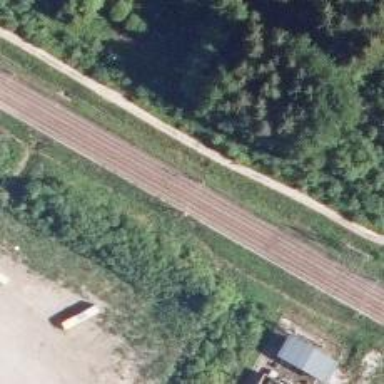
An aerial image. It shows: Railway signal with catenary mast.